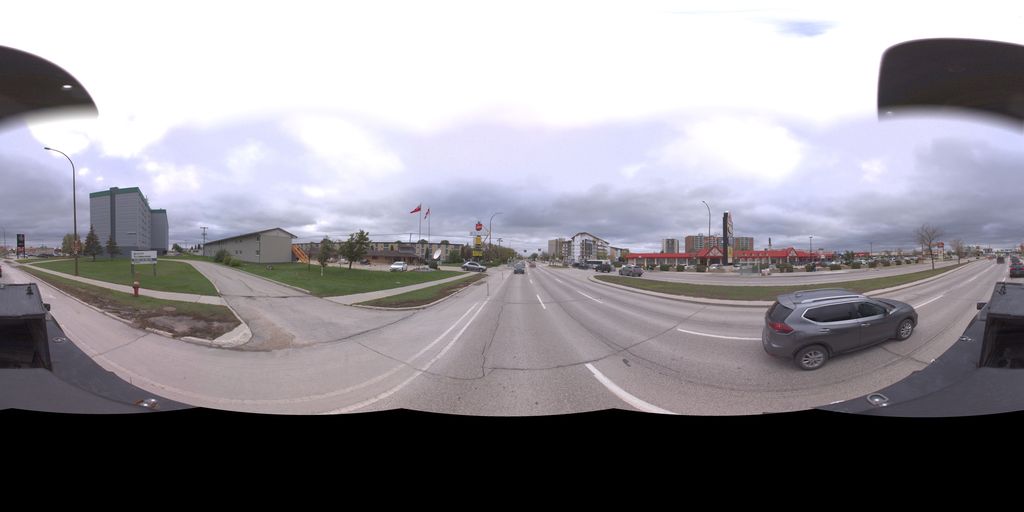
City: winnipeg